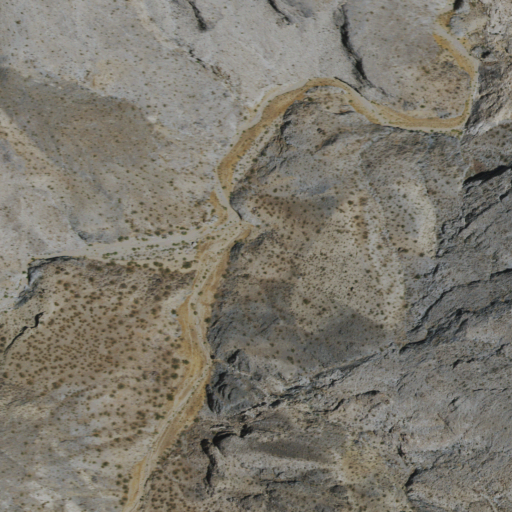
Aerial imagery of valley in California named Dead Horse Canyon containing only shrub